Question: I have many lists, each containing certain words i.e.
'''
fruits = ['apple','banana','cherry']
colours = ['red','blue','yellow']
pets = ['dog','cat','fish']
'''
I have a column of text in Pandas. I want to check if my text contains any of the words within each list, and create new columns in the same data frame. The column headers are based on the names of the lists:
My table should look like this:

How should I go about doing this in Python?
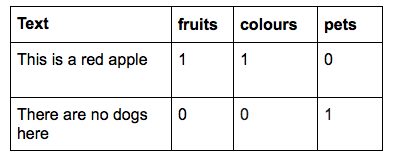
Answer: First create dictionary of lists with keys for columns names, then loop and for each list create pattern - join valus by '|' for regex 'OR' and for more general solution use word boundary, what is used for <URL> and last cast boolean mask to integers:
'''
df = pd.DataFrame({'Text':['This is a red apple','there are not dogs here']})
fruits = ['apple','banana','cherry']
colours = ['red','blue','yellow']
pets = ['dog','cat','fish']
d = {'fruits':fruits, 'colours':colours, 'pets':pets}
for k, v in d.items():
pat = r'{}'.format('|'.join(v))
df[k] = df['Text'].str.contains(pat).astype(int)
print (df)
Text fruits colours pets
0 This is a red apple 1 1 0
1 there are not dogs here 0 0 1
'''